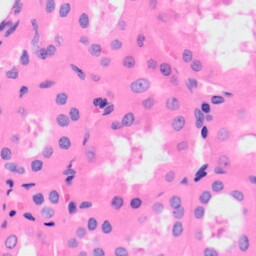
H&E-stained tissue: Kidney